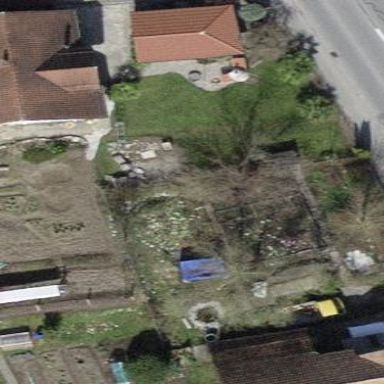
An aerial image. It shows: Garden area designated for leisure land.